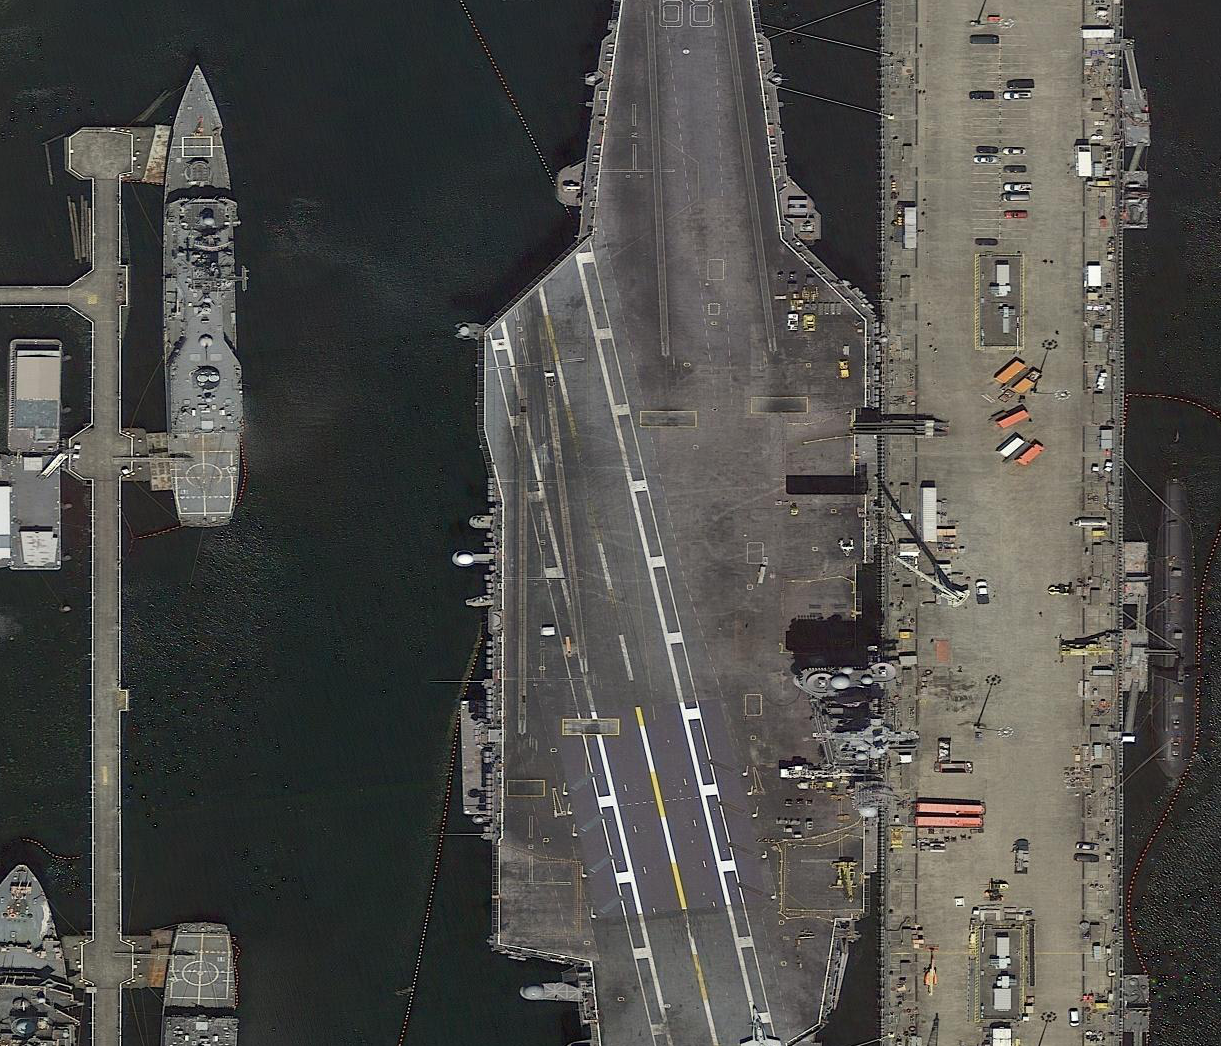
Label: aircraft_carrier